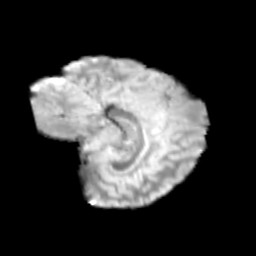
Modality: T2w
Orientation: sagittal
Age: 11
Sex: female
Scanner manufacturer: siemens
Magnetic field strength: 3 T
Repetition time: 3.8 s
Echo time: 0.07 s